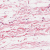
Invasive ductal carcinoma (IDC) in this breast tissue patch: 0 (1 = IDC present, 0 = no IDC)